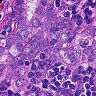
Metastatic tissue present: yes